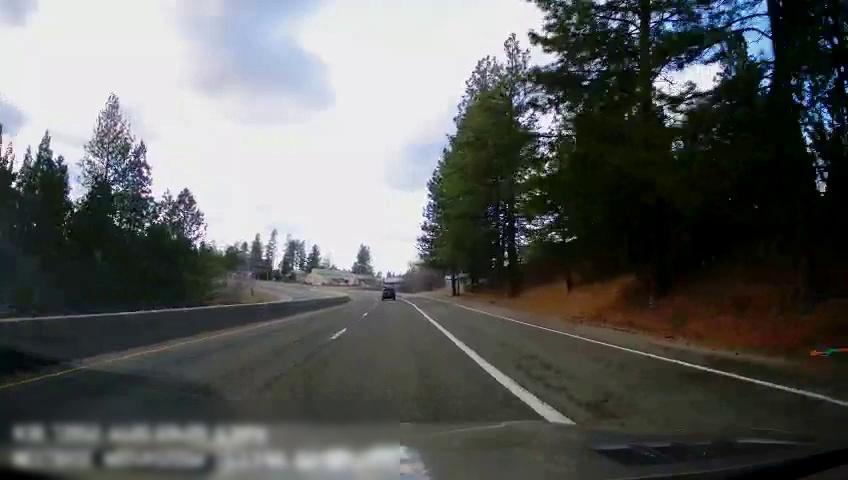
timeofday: Day
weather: Cloudy
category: Drivable Space
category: Vehicles | SUV
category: Lanes | Alternate Lane
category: Lanes | Current Lane
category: Lanes | Current Lane
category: Lanes | Current Lane